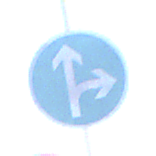
Verkehrszeichen: VorgeschriebeneFahrtrichtungGeradeausOderRechts
Umgebung: Outdoor, Nature
Tageszeit: SunriseSunset
Wetter: Clear
Licht: Natural
Jahreszeit: NotSpecified
Kontrast: HighContrast